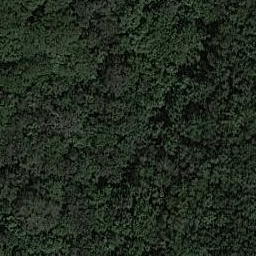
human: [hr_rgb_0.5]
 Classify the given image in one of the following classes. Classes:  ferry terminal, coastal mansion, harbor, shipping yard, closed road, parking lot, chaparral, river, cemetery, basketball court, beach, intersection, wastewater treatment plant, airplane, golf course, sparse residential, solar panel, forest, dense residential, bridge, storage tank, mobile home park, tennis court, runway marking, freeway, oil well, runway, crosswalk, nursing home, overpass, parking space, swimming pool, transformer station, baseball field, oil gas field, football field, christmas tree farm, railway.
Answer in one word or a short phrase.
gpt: forest